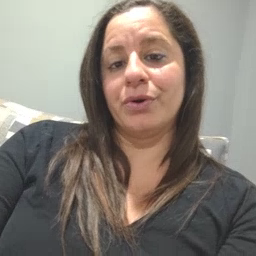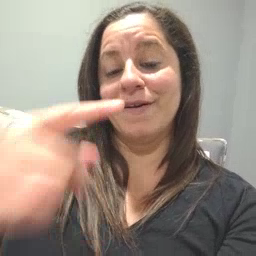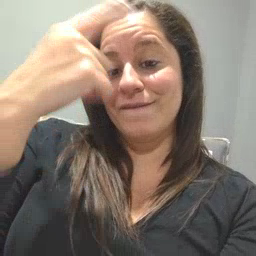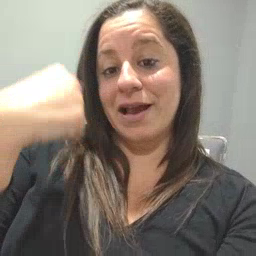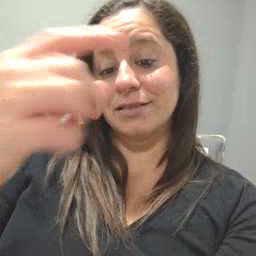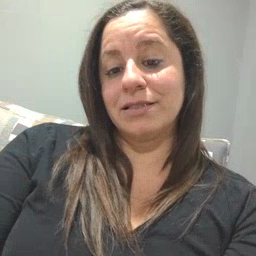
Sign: face